Question: I am no longer getting code coverage for R package using 'covr' on Travis (e.g., <URL> and it gives the following error:

Travis never encountered any issues before, as can be seen from the following <URL> and suddenly it stopped working-
<URL>
Here is a link to the GitHub repo for this package that contains all necessary details (like 'yaml' files for 'travis-ci' and 'codecov'):
<URL>
Any ideas on how to get rid of this error and get travis to provide code coverage percentages for PRs and master branch again?
In case you are wondering, this app 'codecov' also has authorization to access data from this repo:
<URL>
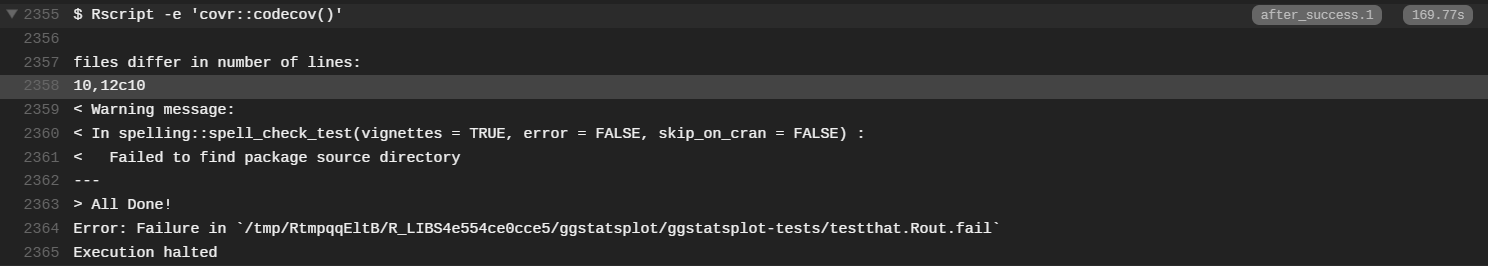
Answer: Turns out this had to do with the newly introduced '{{' operator in 'rlang' and 'covr''s interpretation of it.
After this <URL> was resolved, the Travis-CI has started running code coverage again.